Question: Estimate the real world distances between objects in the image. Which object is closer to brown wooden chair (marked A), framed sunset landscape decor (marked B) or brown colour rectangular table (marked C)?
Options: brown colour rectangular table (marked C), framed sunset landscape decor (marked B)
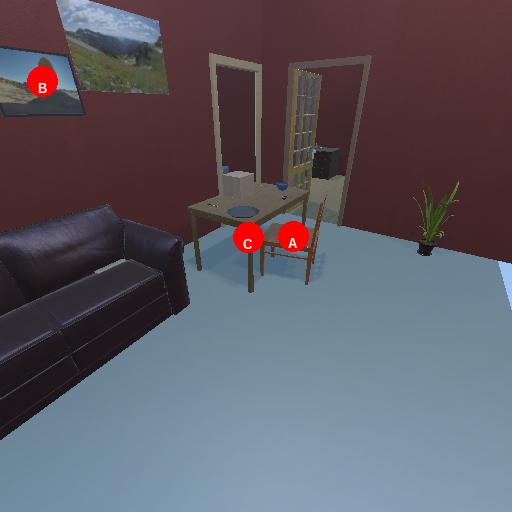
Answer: brown colour rectangular table (marked C)